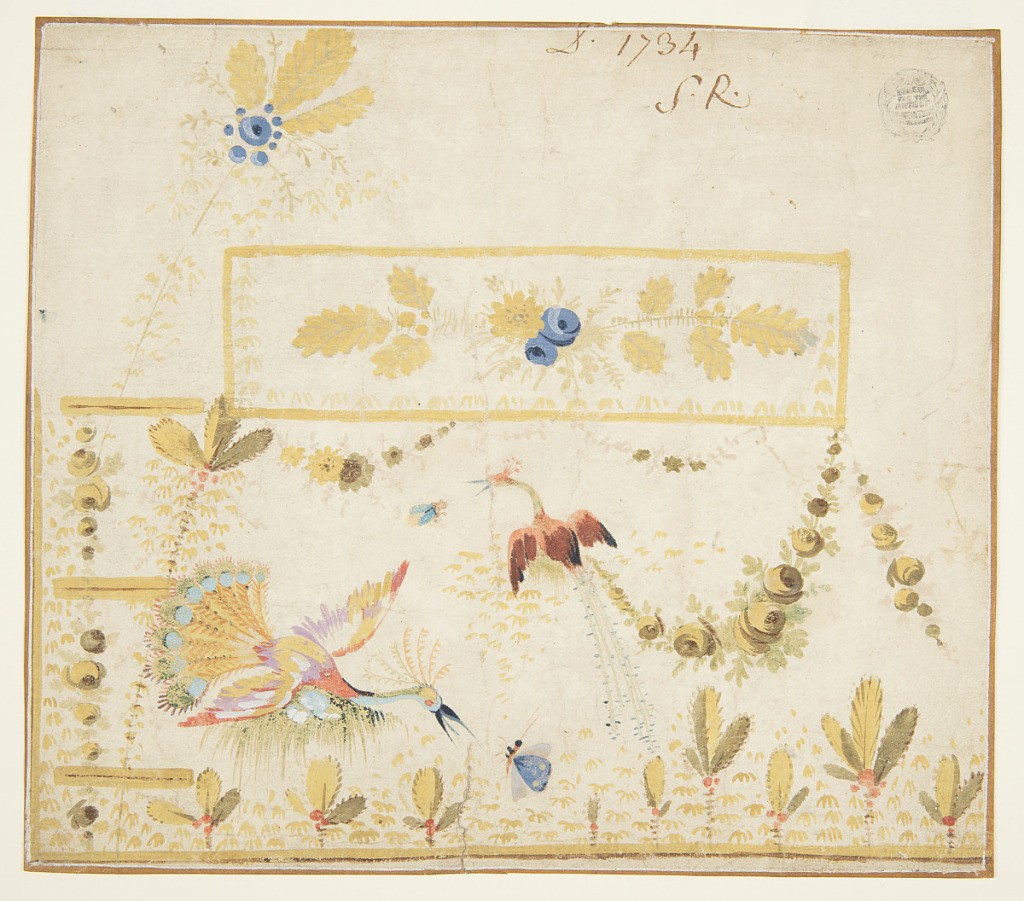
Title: Design for Embroidery, Gentleman's Waistcoat Pocket
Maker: Mademoiselle Calva, French, active late 18th century
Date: ca. 1785
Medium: Brush and gouache, pen and brown ink, graphite on cream laid paper
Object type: Drawing
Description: Design for the embroidery of the left bottom part of a man's waistcoat or gilet featuring a pocket. The design features two fantastical peacocks preying for insects, plants, and festoons. Blue flowers and yellow leaves decorate the rectangular pocket flap, and a branch with blue flowers and yellow leaves rises above and to the left of the flap. Design includes buttonholes on the left. Verso: five yellow birds with yellow leaves rising from two of them.